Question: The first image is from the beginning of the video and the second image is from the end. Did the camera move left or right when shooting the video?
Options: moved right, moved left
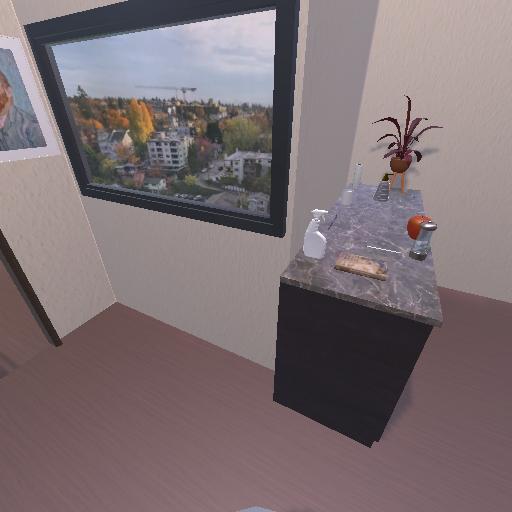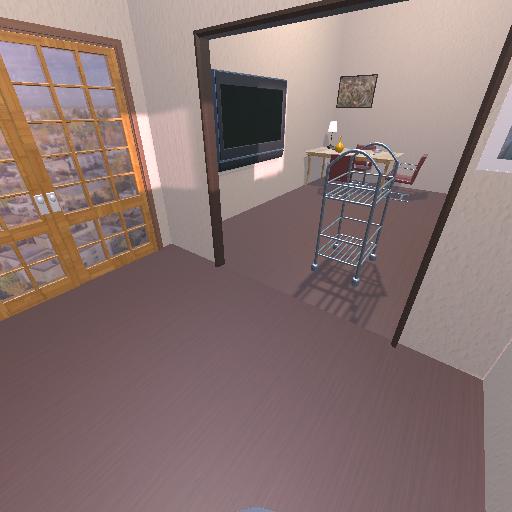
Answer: moved right